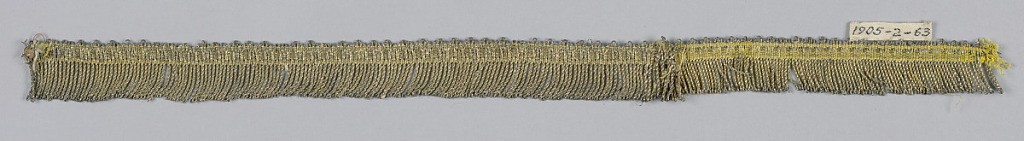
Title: Fringe
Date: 16th century
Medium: gilt foil on silk Technique: woven
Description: Gold fringe with a patterned heading and a skirt of twisted loops.